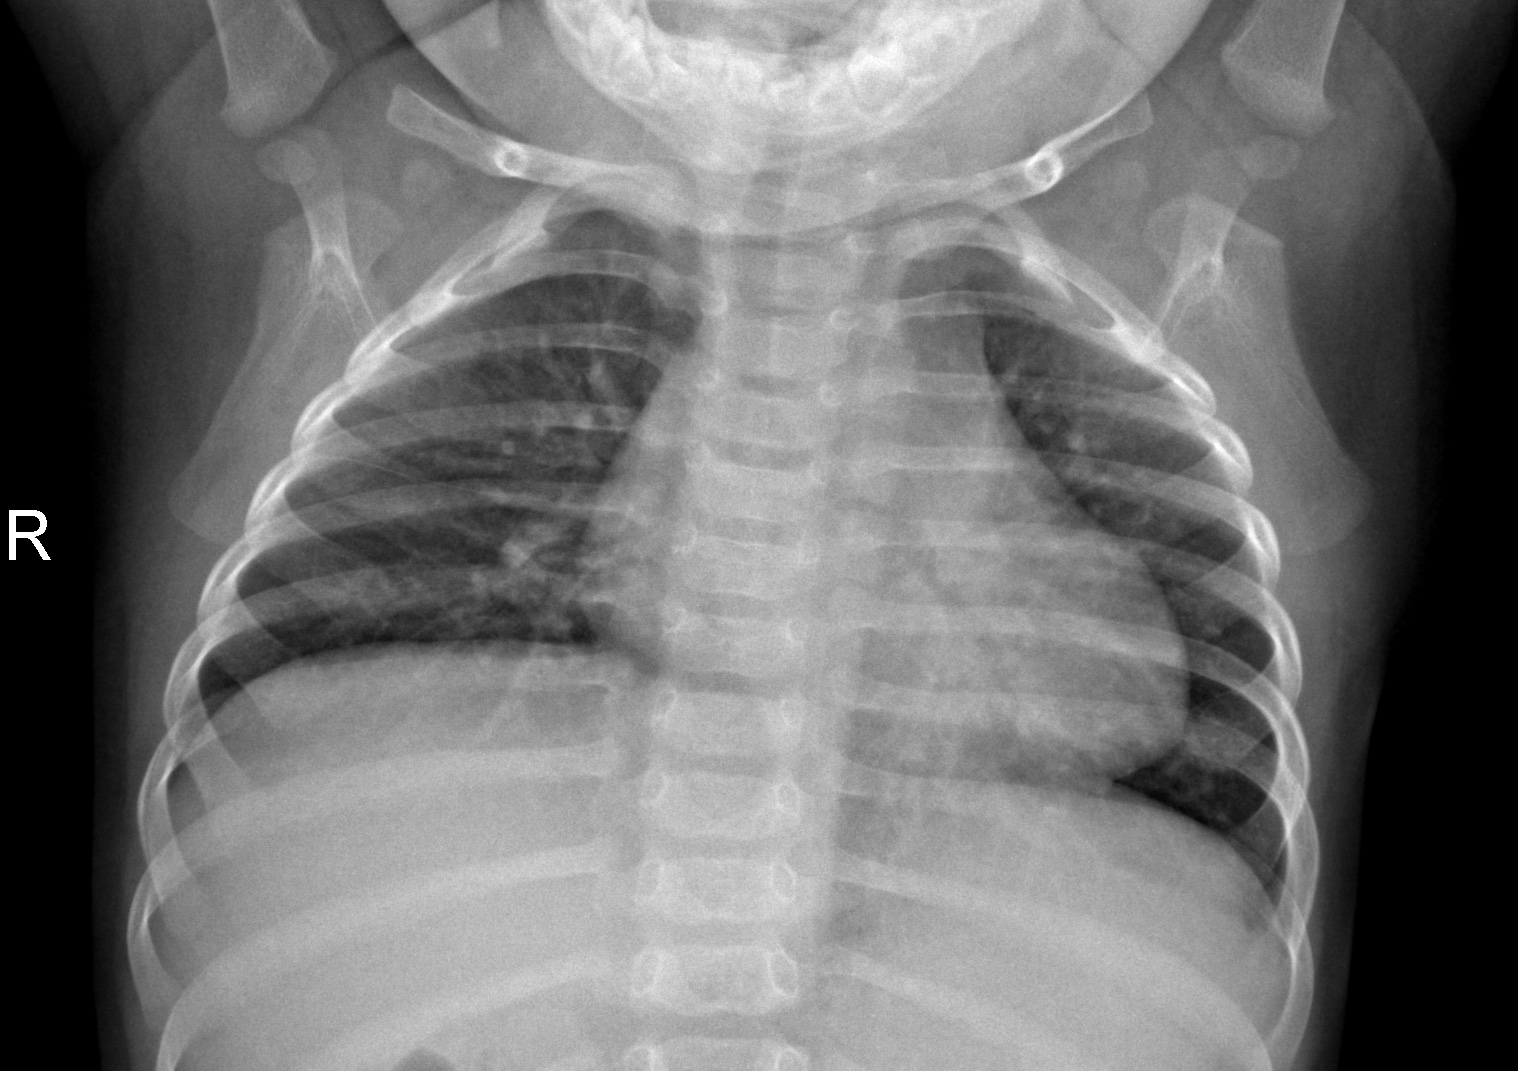
Diagnosis: NORMAL